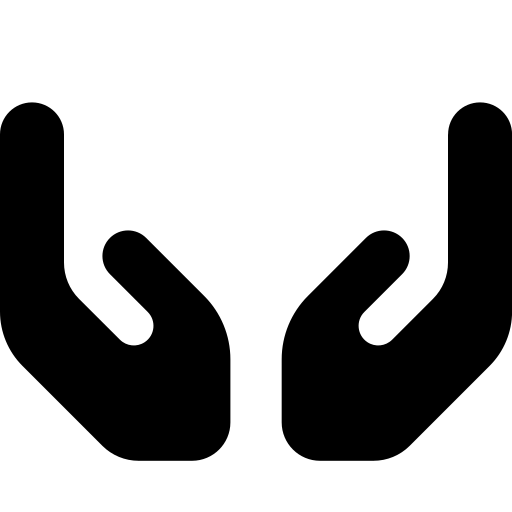
Tags: icon, FontAwesome, fa-icon, solid, hands, holding